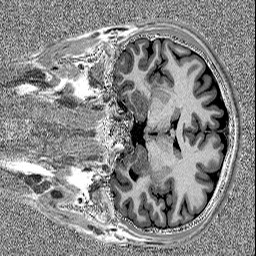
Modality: MP2RAGE
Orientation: coronal
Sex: male